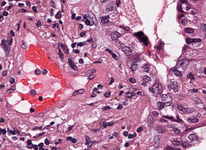
Tumor epithelial tissue: yes
Tumor-associated stroma tissue: yes
Normal tissue: no